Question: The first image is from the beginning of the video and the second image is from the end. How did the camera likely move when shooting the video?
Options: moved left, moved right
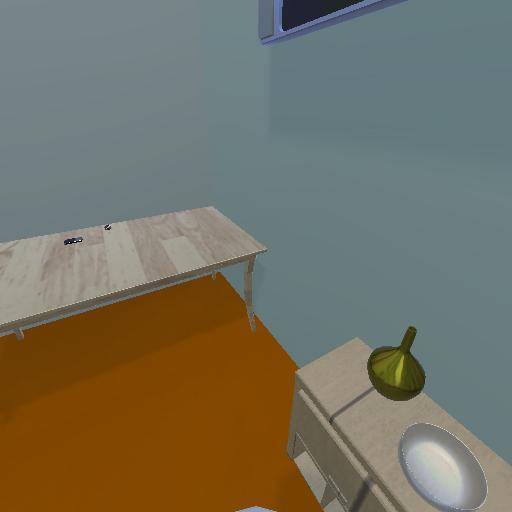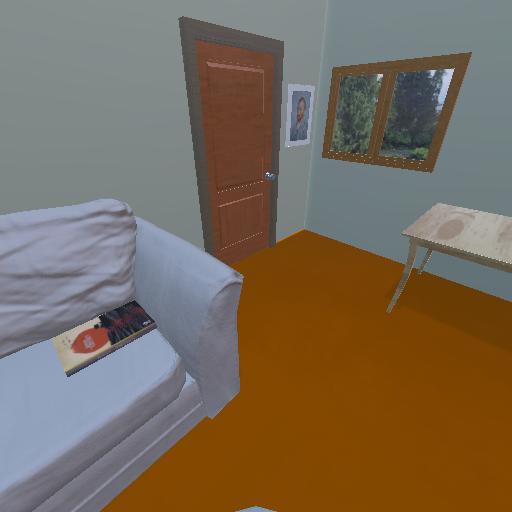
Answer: moved left